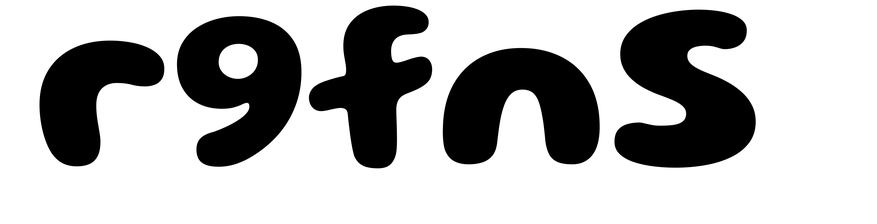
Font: Gluten_Bold